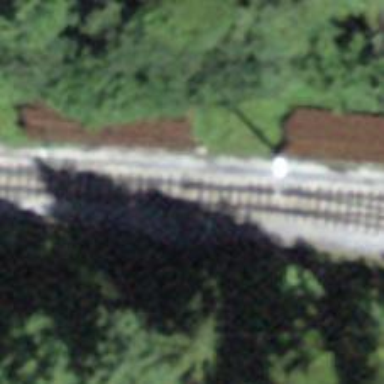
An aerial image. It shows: Railway switch.